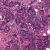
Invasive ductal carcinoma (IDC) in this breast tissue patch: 0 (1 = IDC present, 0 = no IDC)